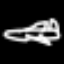
Label: airplane